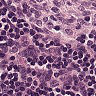
Metastatic tissue present: no